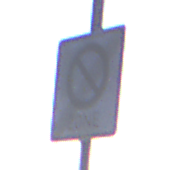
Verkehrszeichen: EndeEingeschraenktesHalteverbotZone
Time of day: SunriseSunset
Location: Outdoor (Nature)
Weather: Clear
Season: NotSpecified
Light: Natural